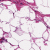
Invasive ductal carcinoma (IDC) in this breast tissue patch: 0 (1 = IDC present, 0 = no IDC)